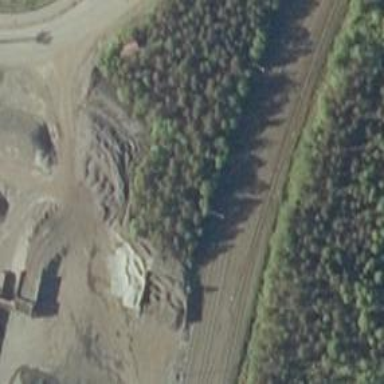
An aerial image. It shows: Rail spur service.